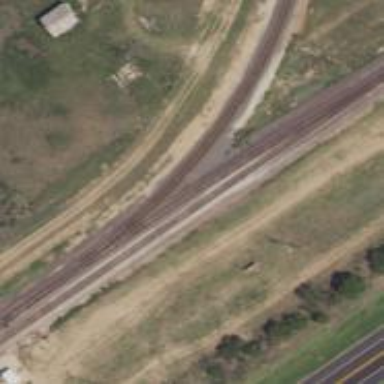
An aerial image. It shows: Railway siding for service.